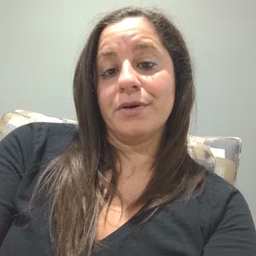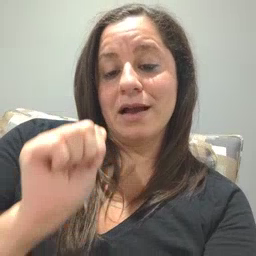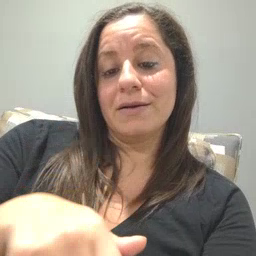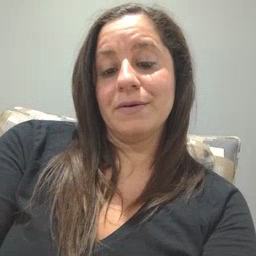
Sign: can